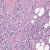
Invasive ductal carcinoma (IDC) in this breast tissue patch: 0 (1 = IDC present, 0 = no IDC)